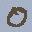
Label: 0